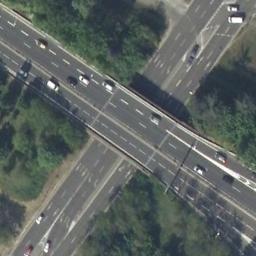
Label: overpass